Interaction volume radius: 5 \u00c5
Interaction volume height: 30 \u00c5
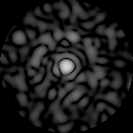
Disorder parameter: 0.845